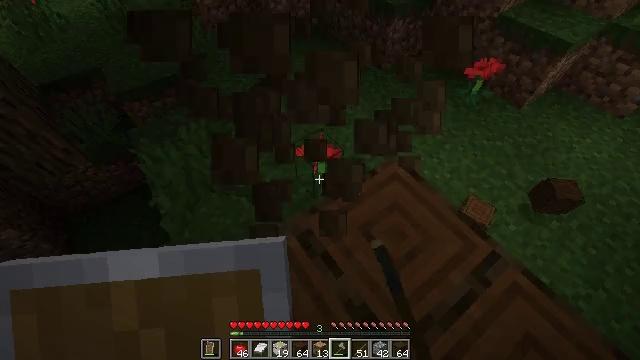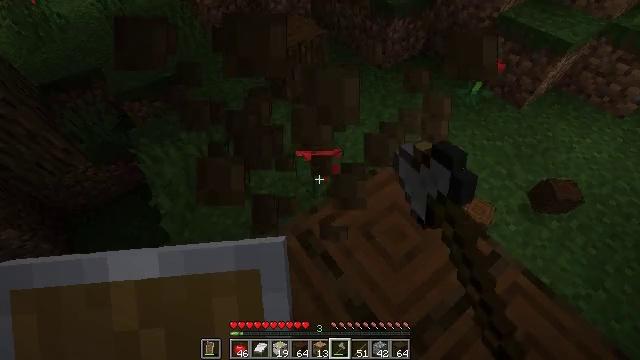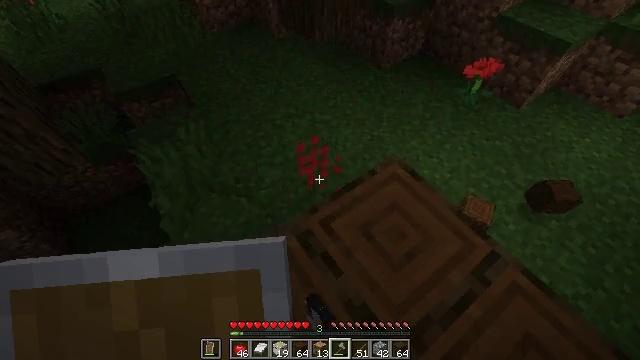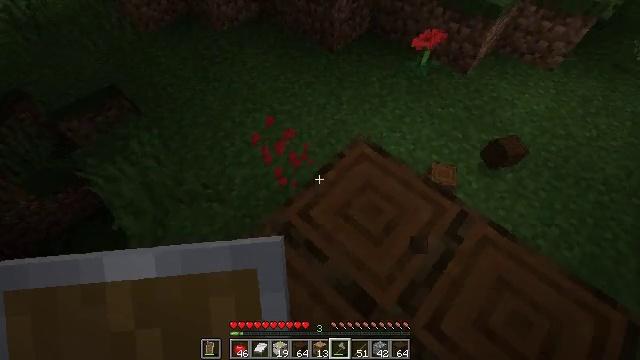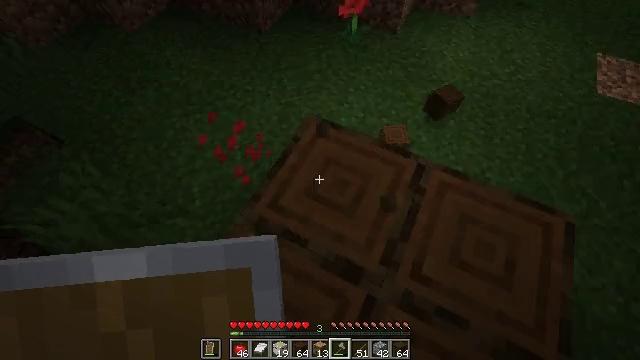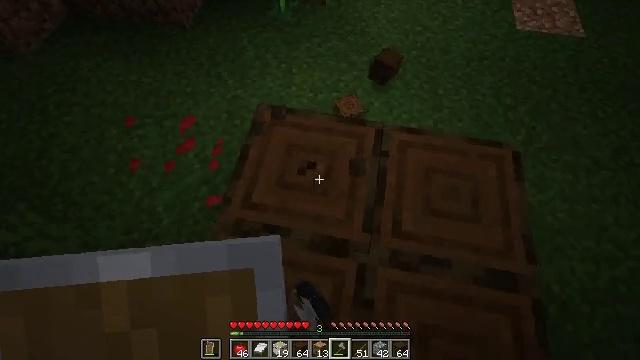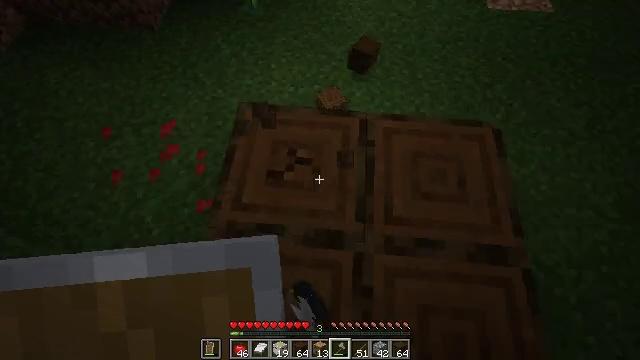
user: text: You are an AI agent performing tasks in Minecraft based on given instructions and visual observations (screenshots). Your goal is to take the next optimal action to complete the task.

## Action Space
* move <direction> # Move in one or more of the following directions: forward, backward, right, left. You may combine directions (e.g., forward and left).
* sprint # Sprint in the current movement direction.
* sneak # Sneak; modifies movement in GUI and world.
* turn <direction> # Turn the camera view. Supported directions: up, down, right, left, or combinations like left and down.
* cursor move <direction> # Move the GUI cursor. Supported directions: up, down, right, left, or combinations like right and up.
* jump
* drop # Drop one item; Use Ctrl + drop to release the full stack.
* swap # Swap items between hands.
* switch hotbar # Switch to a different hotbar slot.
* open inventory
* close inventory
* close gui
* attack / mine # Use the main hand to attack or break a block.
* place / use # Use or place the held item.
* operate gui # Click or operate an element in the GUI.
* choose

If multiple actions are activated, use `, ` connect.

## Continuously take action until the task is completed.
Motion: motion action
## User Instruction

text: Break the poppy plant.
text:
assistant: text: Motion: attack / mine
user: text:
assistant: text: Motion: attack / mine
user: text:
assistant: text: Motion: turn right and down, attack / mine
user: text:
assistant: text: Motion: turn right and down, attack / mine
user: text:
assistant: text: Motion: turn right and down, attack / mine
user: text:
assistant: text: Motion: turn right and down, attack / mine
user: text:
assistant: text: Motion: attack / mine